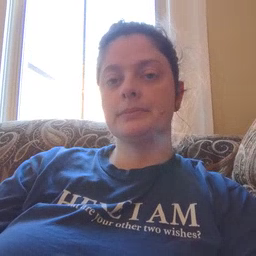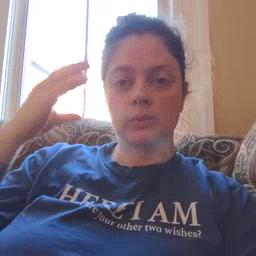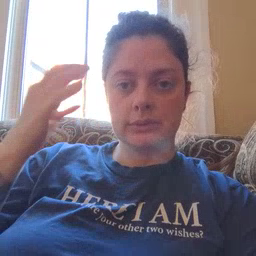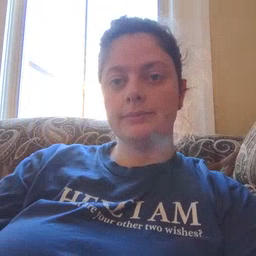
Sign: outside